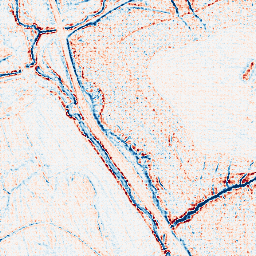
Category: edge_preserving
Decomposition family: anisotropic_diffusion
Decomposition parameters: iterations: 5
kappa: 100
gamma: 0.15
Upsampling method: sinc_hamming
Upsampling parameters: scale: 8
kernel_size: 8
Upsampling scale: 8